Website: lowes
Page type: newsletter-management
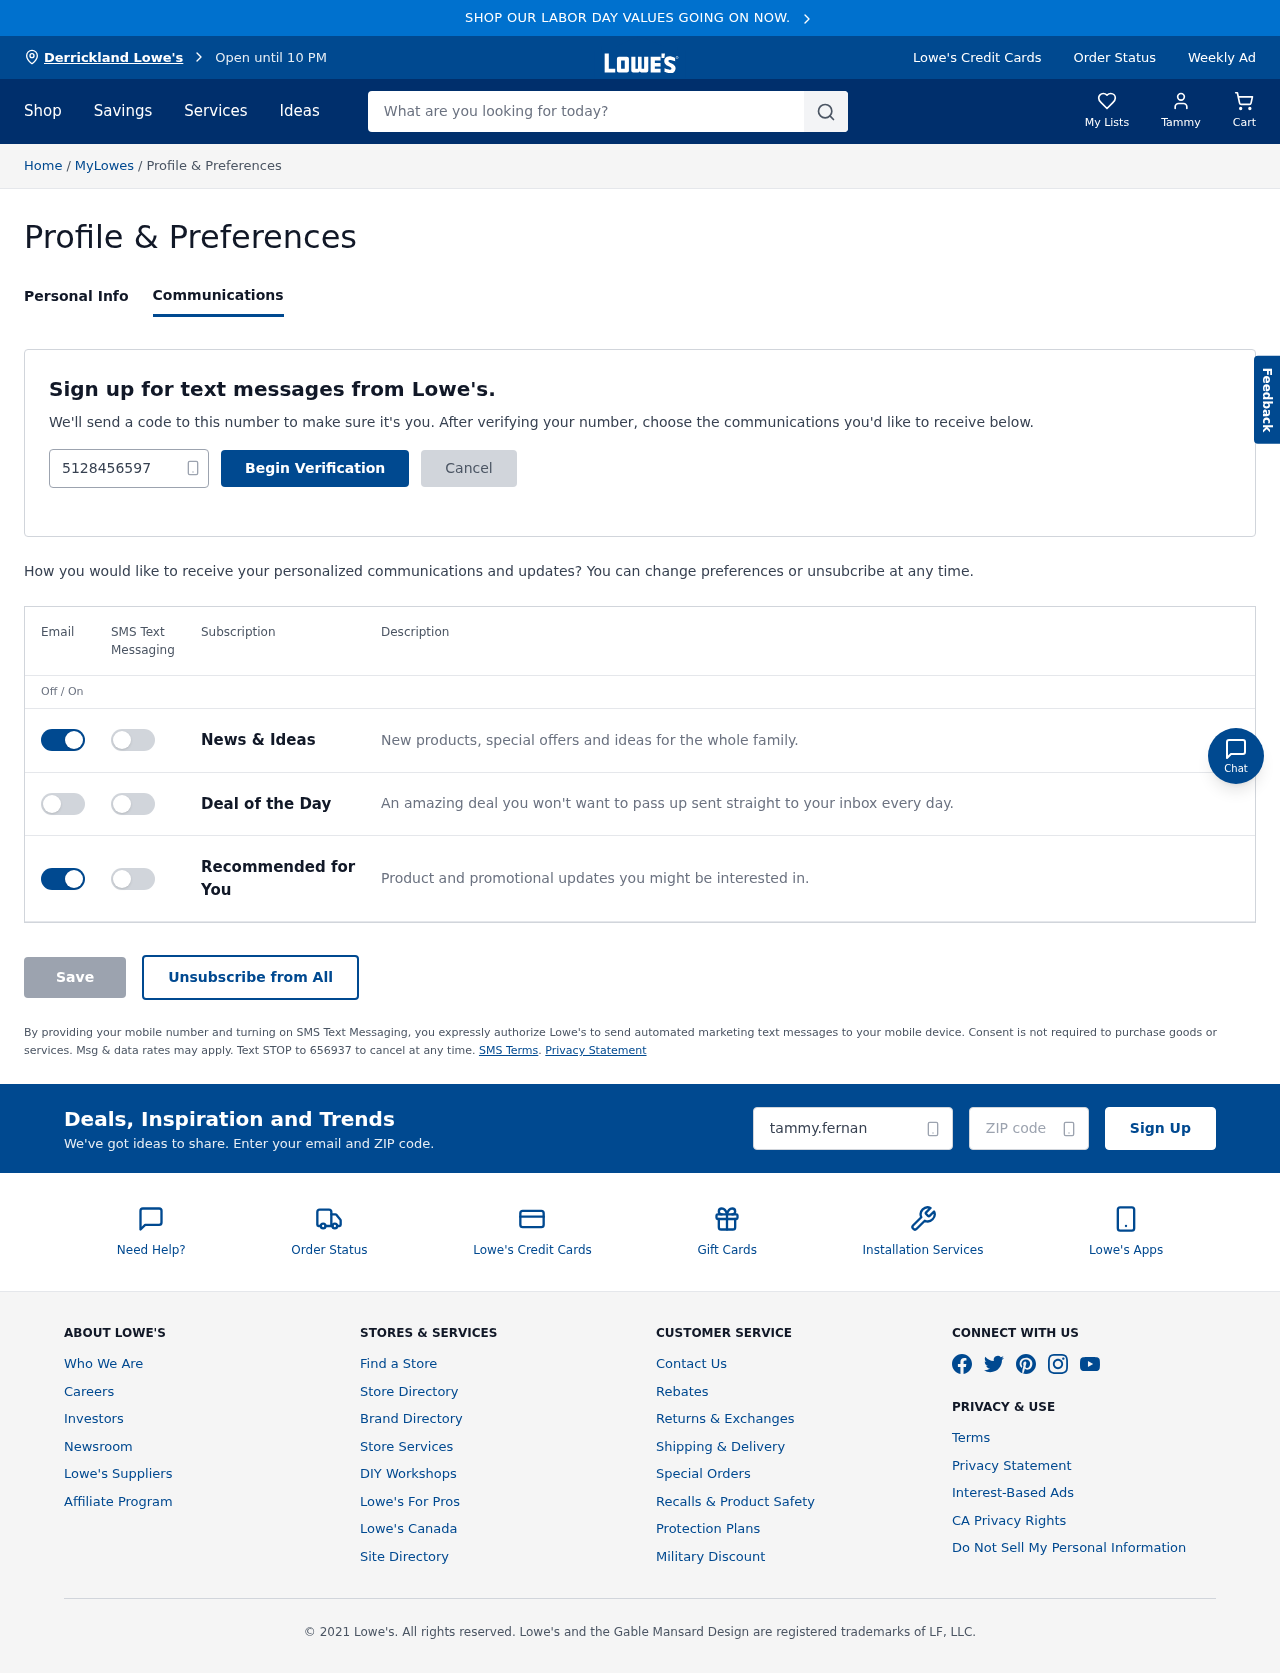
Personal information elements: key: PII_CITY
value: Derrickland Lowe's
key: PII_EMAIL
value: tammy.fernandez@yahoo.com
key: PII_FIRSTNAME
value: Tammy
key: PII_PHONE
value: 5128456597
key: PII_POSTCODE
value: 92929
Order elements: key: ORDER_NUM_ITEMS
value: Cart
Search elements: key: HEADER_SEARCH
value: What are you looking for today?